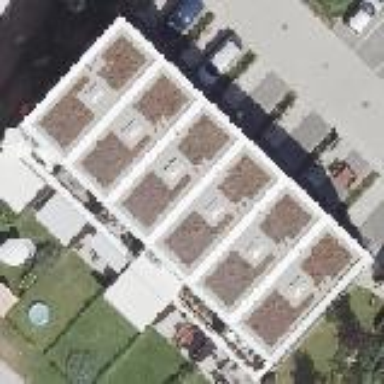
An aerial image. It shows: Terrace building with flat roof.